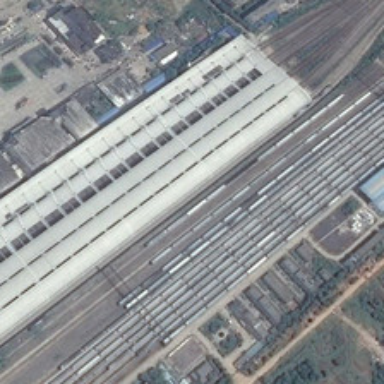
Many trains are running on the red track beside the road .